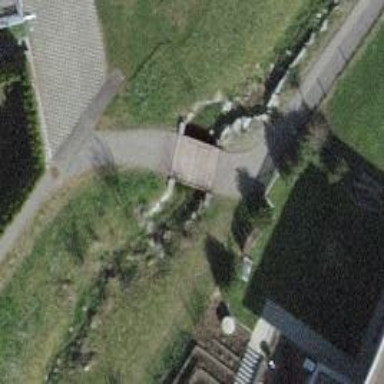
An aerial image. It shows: Path leading to bridge.